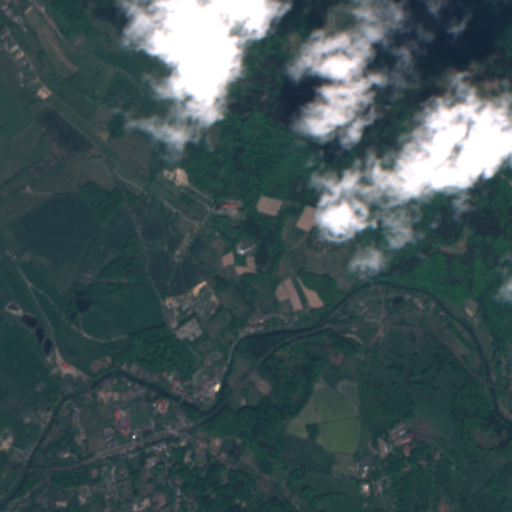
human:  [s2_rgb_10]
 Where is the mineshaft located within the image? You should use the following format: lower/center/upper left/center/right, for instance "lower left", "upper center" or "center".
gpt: The mineshaft is located in the lower right of the image.
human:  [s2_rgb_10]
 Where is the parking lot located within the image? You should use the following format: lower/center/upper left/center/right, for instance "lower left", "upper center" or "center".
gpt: There is no parking lot in the image.